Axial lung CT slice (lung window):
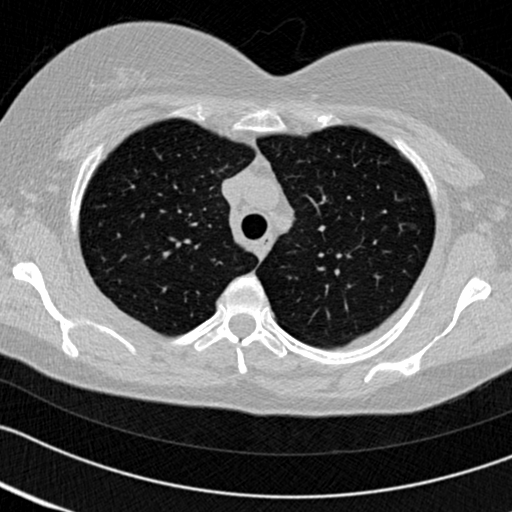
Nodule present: no